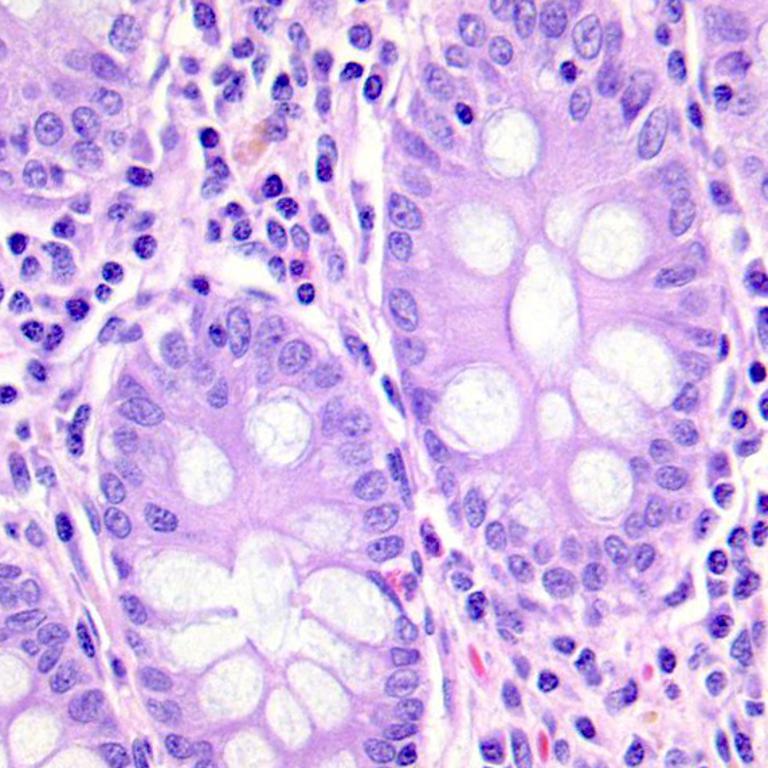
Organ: colon
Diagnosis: benign